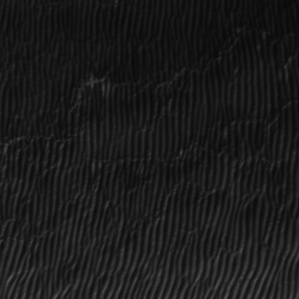
Label: frost